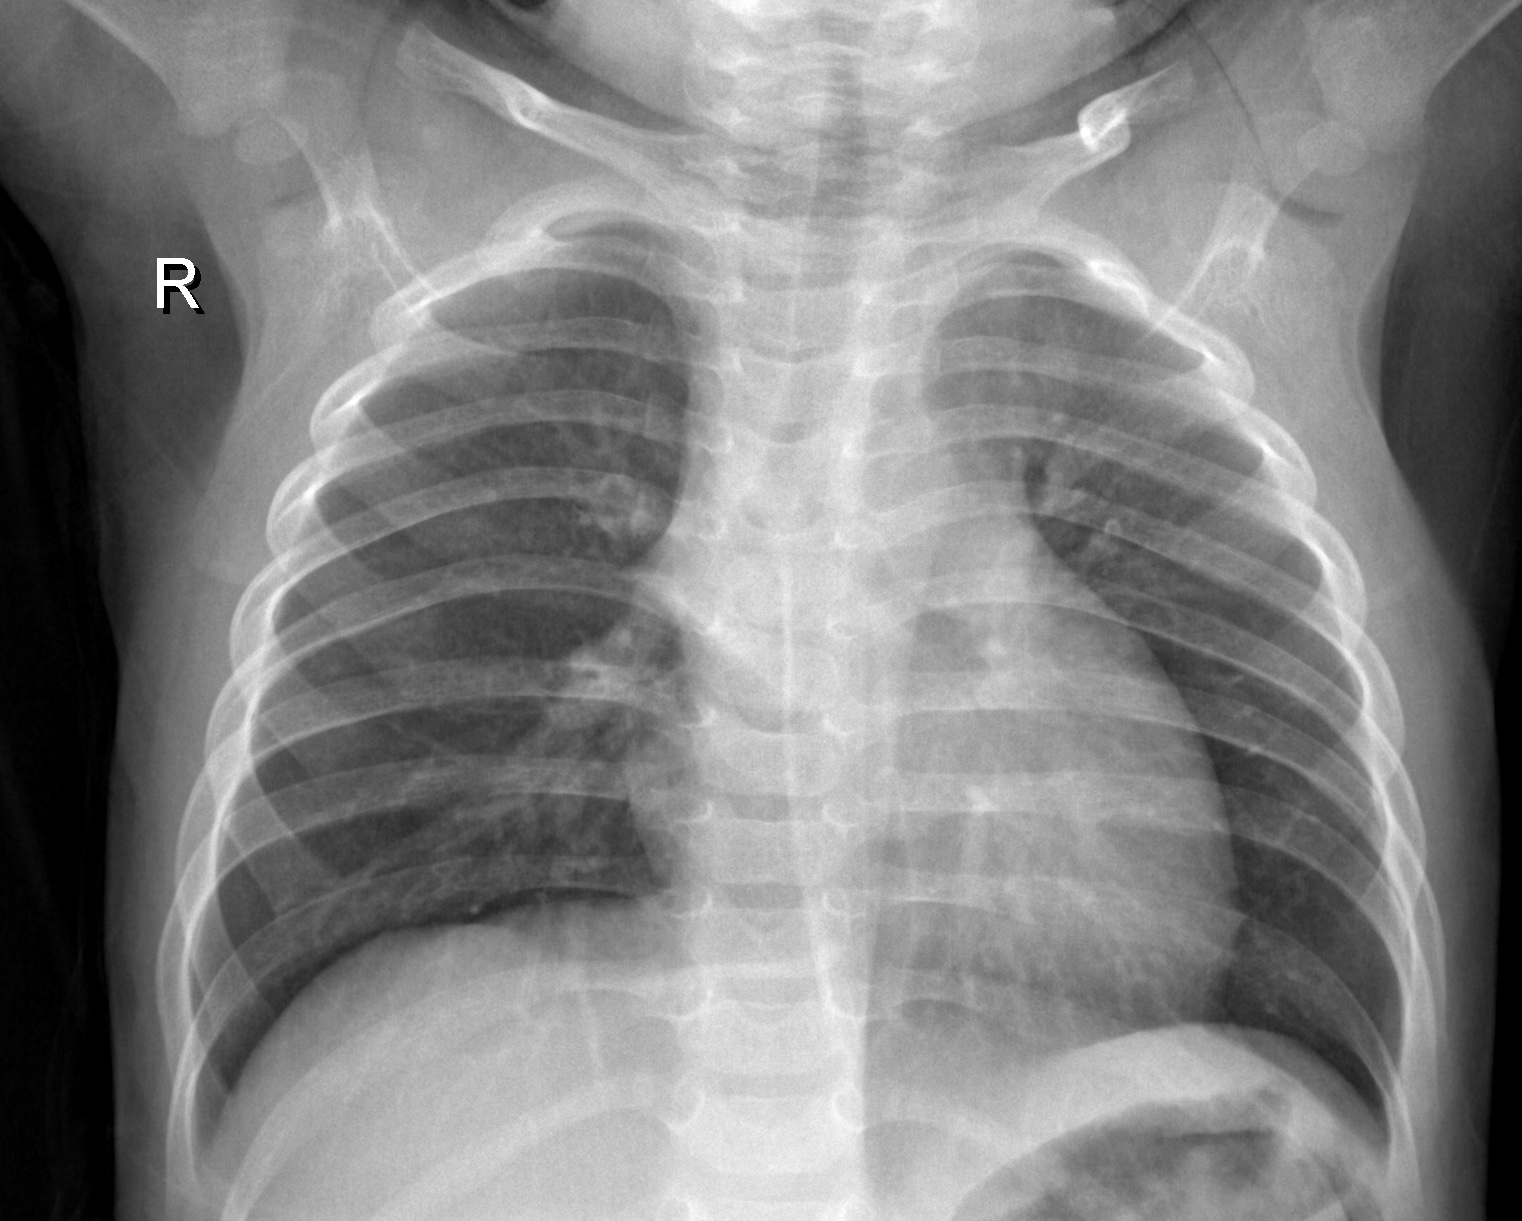
Diagnosis: NORMAL